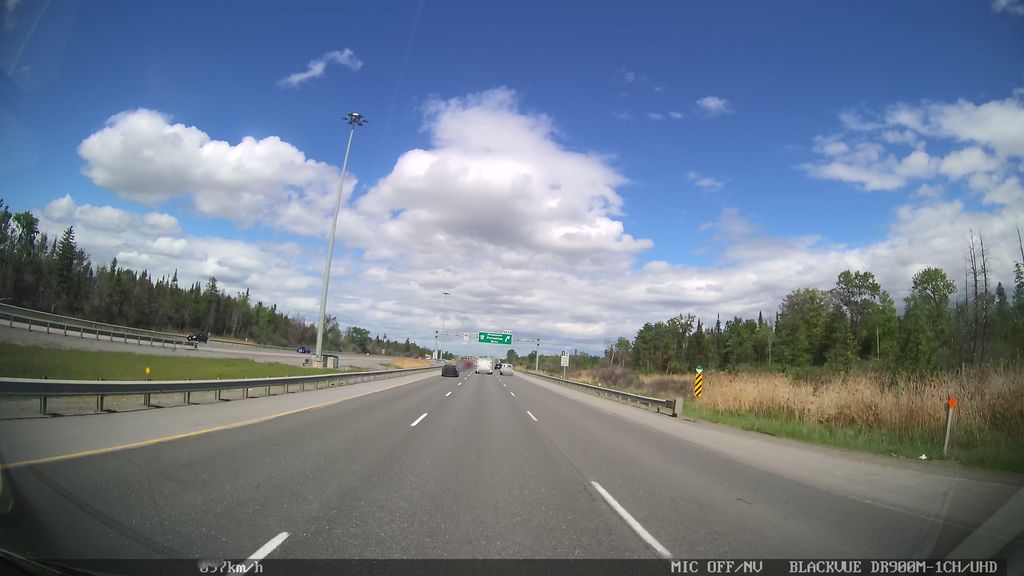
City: ottawa-gatineau